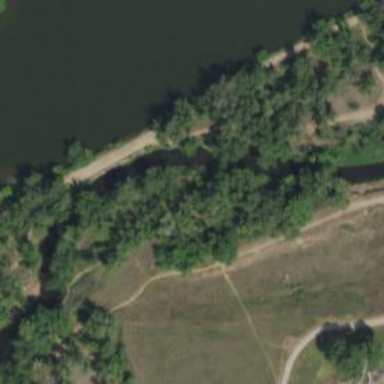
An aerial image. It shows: Path.